Question: Right after starting OrientDB (I mean, OrientDB is not under load), using OrientDB-Workbench, I can see that the is at 94%. I'm guessing this is not good.

How does this mean?
How can I configure this?
PS:
In , I have this:
'''
MAXHEAP=-Xmx800m
MAXDISKCACHE=-Dstorage.diskCache.bufferSize=7200
'''
---
Changing the configuration to:
'''
MAXHEAP=-Xmx8g
MAXDISKCACHE=""
'''
won't affect the .
<URL> recommends the params I had before, but now I see that those are to connections. What about ?
Thanks,
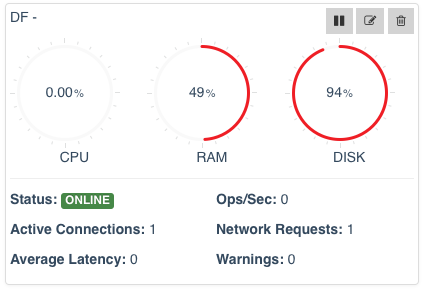
Answer: As @Dan D. suggested, DISK meant disk space and not some OrientDB setting.